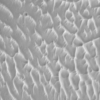
Label: not_dusty